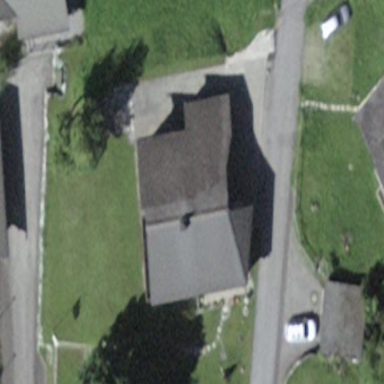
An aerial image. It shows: Building with tiled roof.